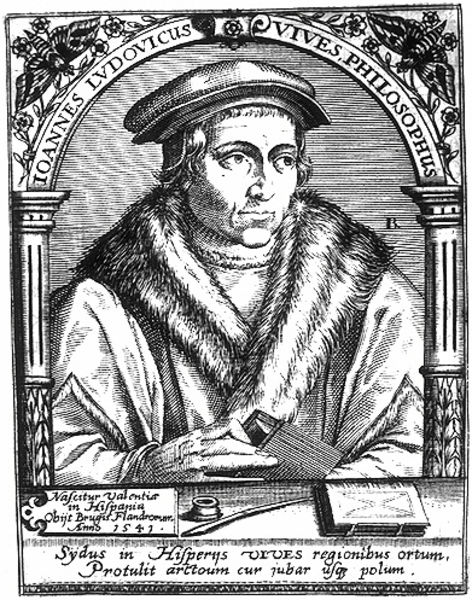
Titel: Bildnis des Johannes Ludwig Vives
Künstler: Matthaeus (d.Ä.) Becker
Institution: (Seriendruck)
Schlagwörter: blätter, feder, hand, mann, weiß, blumen, fenster, finger, grau, hut, mund, nase, schwarz, stirn, säule, säulen, tisch, blick, blüte, haube, ornament, alt, bart, hemd, jung, kappe, mütze, architektur, augen, gesicht, johannes, kragen, pelz, rahmen, ärmel, bildnis, niederlande, portrait, porträt, gewand, mantel, blatt, augenbrauen, brustbild, kinn, renaissance, traurig, fell, kopfbedeckung, holzschnitt, schrift, bogen, grafik, graphik, rundbogen, banner, tafel, inschrift, ornamente, verzierung, melancholie, krempe, bienen, arkade, deckel, philosoph, buch, druck, schwarz-weiß, radierung, stich, seite, text, wei0, schriftsteller, fass, schmetterling, tinte, kapitelle, kapitell, buchdeckel, einband, ecken, pelzkragen, pelzmantel, gesichtsausdruck, mittelalter, luther, kanneluren, gelehrter, basis, dürer, schmetterlinge, schnecke, schreiber, tintenfass, kupferstich, schaft, einfassung, falter, motte, motten, verzierungen, stien, schreibfeder, schlitz, latein, lateinisch, schrifttafel, reformation, pelzbesatz, bartlos, täfelchen, rahmenarchitektur, sticj, fdwfe, kupferstcj, niederlade, b, 1541, 1549, hypernikus, filosoph